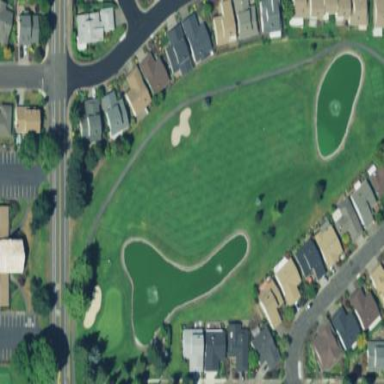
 specifically mown fairway on golf course."